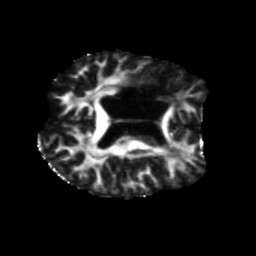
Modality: FA
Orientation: axial
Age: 68
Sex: female
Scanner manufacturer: siemens
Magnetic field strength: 3 T
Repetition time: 5.47 s
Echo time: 0.0854 s